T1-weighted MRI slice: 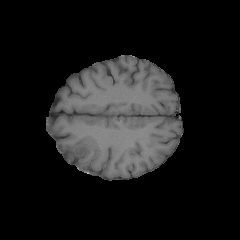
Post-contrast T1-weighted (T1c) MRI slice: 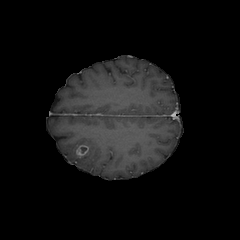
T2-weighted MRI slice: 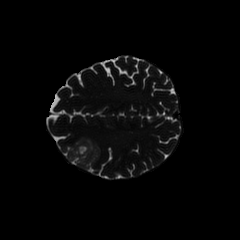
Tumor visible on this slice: yes